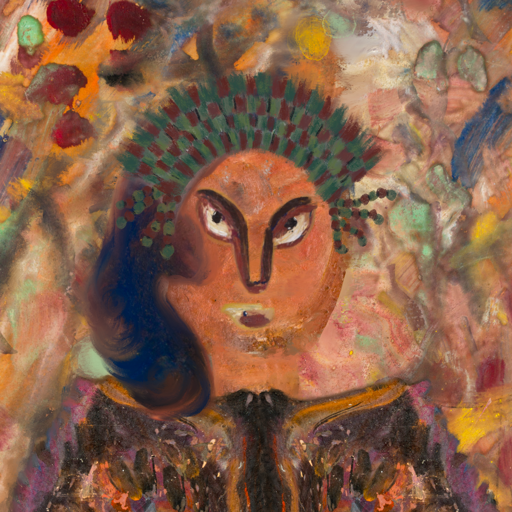
Background: Mother_And_Son_Mother, Head And Neck Front: Boggyland, Face Front: After_Raid, Bust: Gypsy_Queen, Hair Front: Mother_And_Son_Son, Head Accessory: After_Raid_Crown, Second Necklace: Blank, Necklace: Blank, Baby: Blank